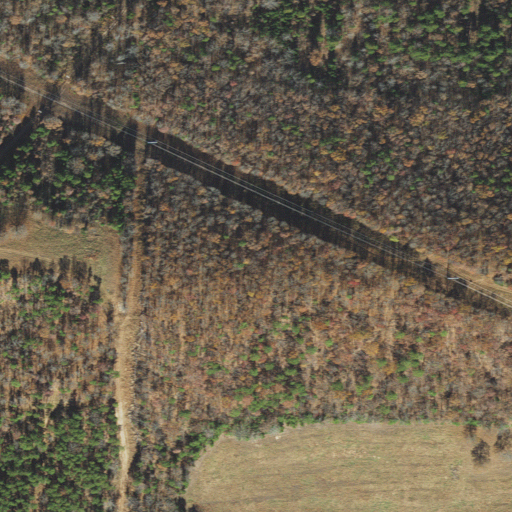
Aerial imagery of ridge(s) in Arkansas named Brushy Ridge containing deciduous forest, mixed forest, pasture, evergreen forest, and grassland